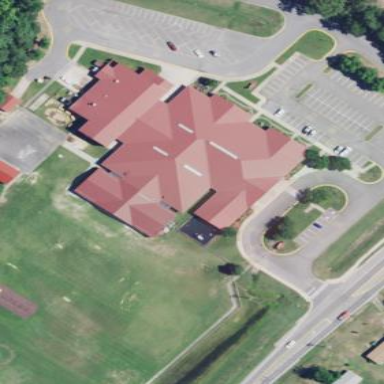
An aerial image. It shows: School.